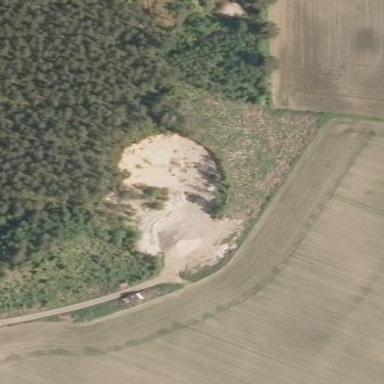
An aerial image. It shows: Quarry area.